Field crop: maize
Growth stage: 2
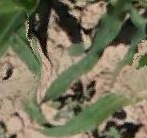
Species: maize